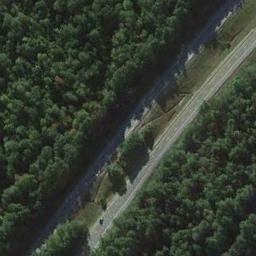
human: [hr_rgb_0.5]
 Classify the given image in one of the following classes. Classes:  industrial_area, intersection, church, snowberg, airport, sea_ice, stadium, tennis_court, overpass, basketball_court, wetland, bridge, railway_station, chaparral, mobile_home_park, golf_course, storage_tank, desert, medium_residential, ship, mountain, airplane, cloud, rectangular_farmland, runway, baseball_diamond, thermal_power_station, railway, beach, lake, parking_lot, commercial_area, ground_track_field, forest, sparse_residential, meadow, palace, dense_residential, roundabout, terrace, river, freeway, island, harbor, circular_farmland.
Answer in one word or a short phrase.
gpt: freeway